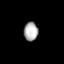
Tissue: prostate
Cell type: T cells
Senescence score: 0.3431
Nuclear area (px): 262
Mean DAPI intensity: 172.21